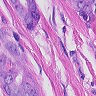
Metastatic tissue present: yes